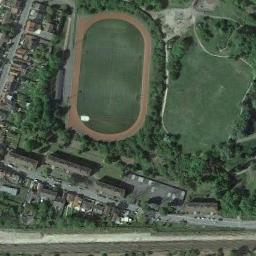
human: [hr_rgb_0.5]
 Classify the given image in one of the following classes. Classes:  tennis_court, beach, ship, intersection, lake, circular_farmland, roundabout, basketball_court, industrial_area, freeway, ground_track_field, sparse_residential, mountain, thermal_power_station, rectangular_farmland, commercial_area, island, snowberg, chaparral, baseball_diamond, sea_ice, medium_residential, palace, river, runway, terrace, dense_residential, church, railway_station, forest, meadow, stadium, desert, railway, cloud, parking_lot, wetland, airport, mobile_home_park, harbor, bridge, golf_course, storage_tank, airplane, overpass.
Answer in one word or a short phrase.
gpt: ground_track_field